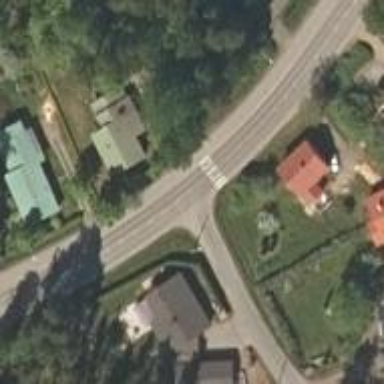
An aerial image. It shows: Crossing road.